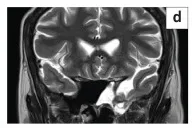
(d) Coronal T2-weighted sequence shows herniated brain tissue within the sphenoid sinus.
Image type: radiology (mri)